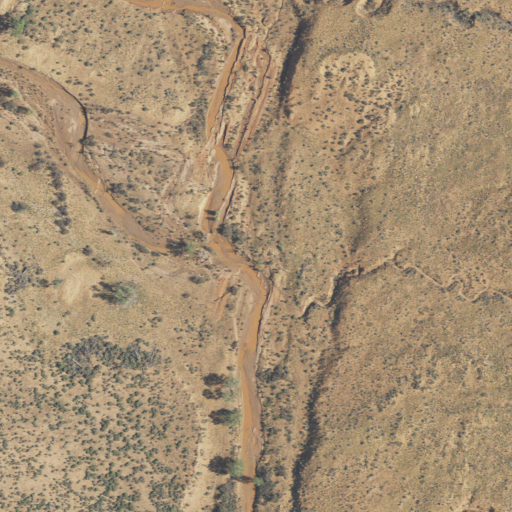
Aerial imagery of valley in Utah named Dry Wash containing only shrub